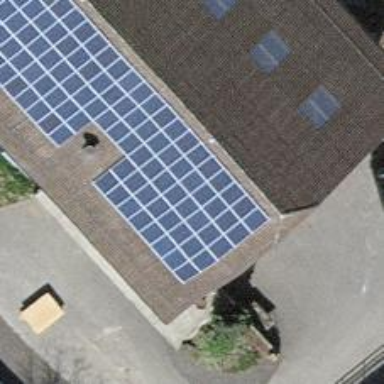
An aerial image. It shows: Solar power generator using photovoltaic panels.